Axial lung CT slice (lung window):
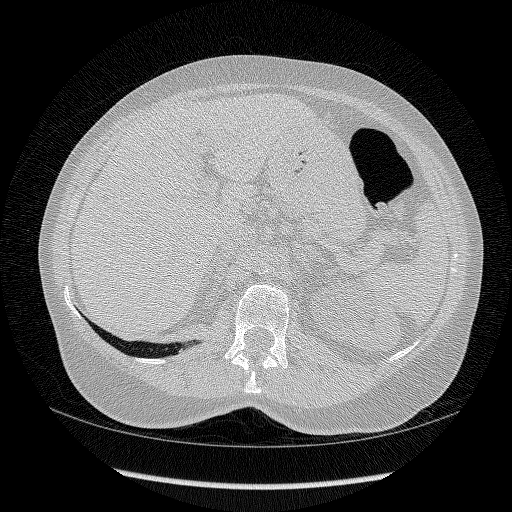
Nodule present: no